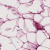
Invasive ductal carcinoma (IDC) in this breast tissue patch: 0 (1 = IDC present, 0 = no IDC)